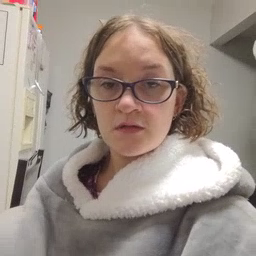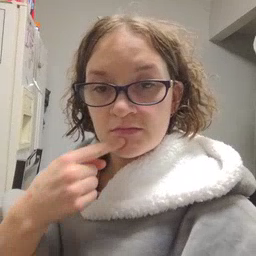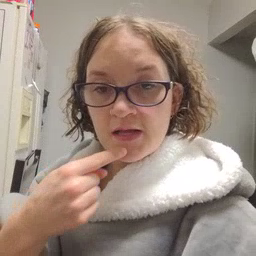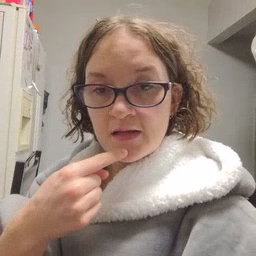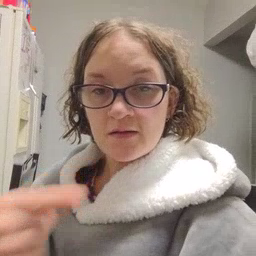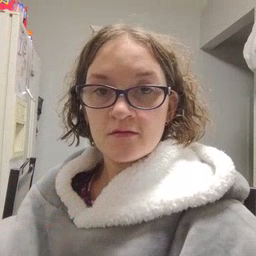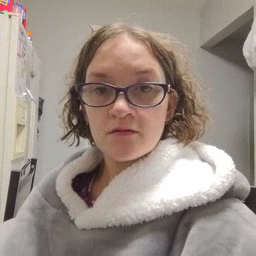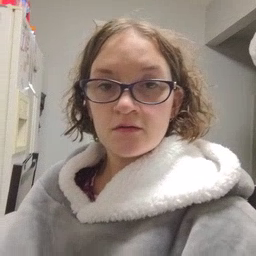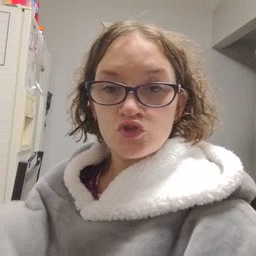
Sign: say